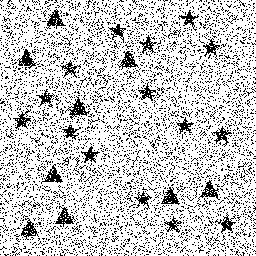
Squares: 0
Triangles: 9
Stars: 15
Total shapes: 24